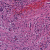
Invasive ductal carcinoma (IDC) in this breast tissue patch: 0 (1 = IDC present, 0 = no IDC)